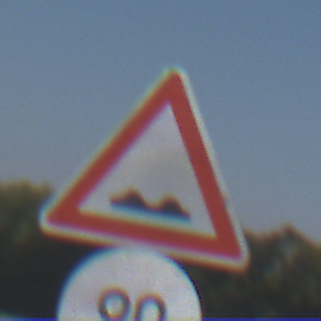
Verkehrszeichen: UnebeneFahrbahn
Zusatzzeichen unten: Geschwindigkeit90
Umgebung: Outdoor, Nature
Tageszeit: Midday
Wetter: Clear
Licht: Natural
Jahreszeit: NotSpecified
Kontrast: HighContrast